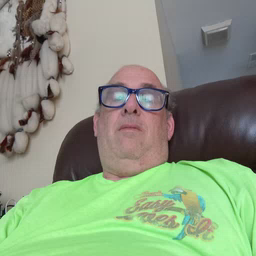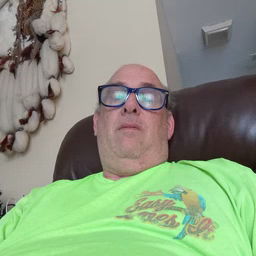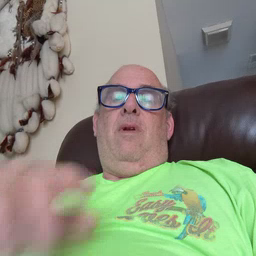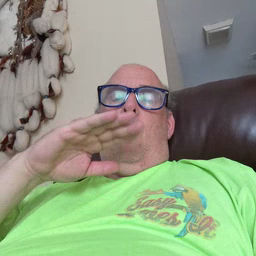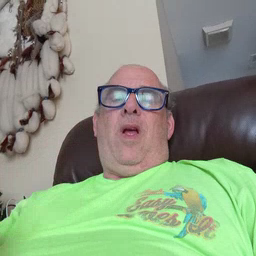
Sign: quiet